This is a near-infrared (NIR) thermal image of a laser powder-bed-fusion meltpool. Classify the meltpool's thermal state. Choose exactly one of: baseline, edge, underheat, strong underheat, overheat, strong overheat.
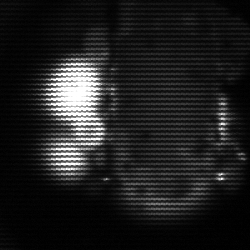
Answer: strong underheat